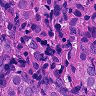
Metastatic tissue present: yes